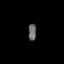
Tissue: skin
Cell type: Others
Senescence score: 0.7662
Nuclear area (px): 129
Mean DAPI intensity: 104.45